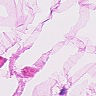
Metastatic tissue present: no